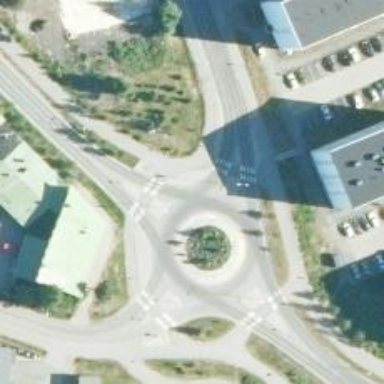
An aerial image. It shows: Secondary road leading to roundabout.